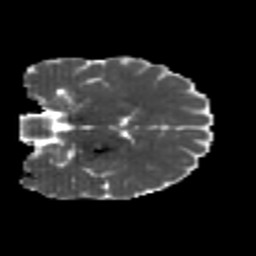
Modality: MD
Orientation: coronal
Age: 24
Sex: male
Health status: healthy
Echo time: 0.074 s